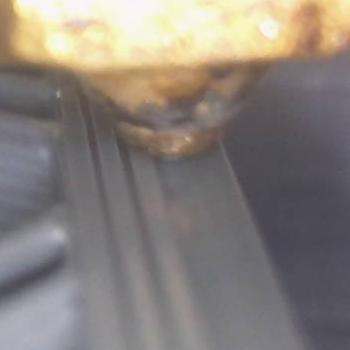
Flow rate: 66%